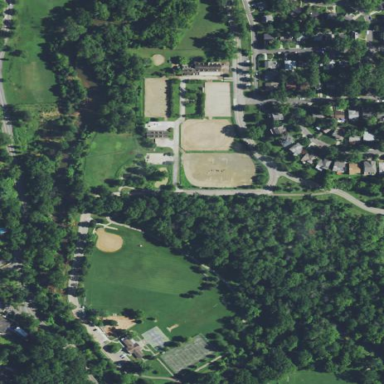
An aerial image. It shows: Park.